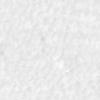
Label: no_change